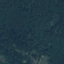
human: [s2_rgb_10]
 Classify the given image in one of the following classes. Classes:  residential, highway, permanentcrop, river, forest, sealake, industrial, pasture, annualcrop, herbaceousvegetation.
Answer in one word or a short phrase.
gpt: Forest